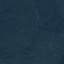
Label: Forest